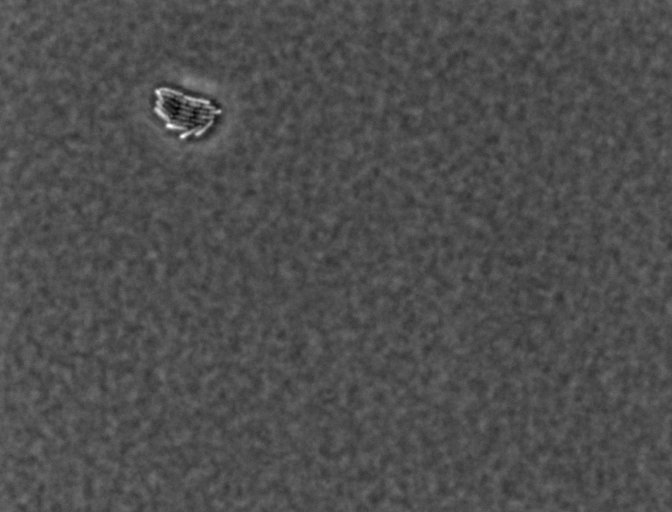
Escherichia coli 1612